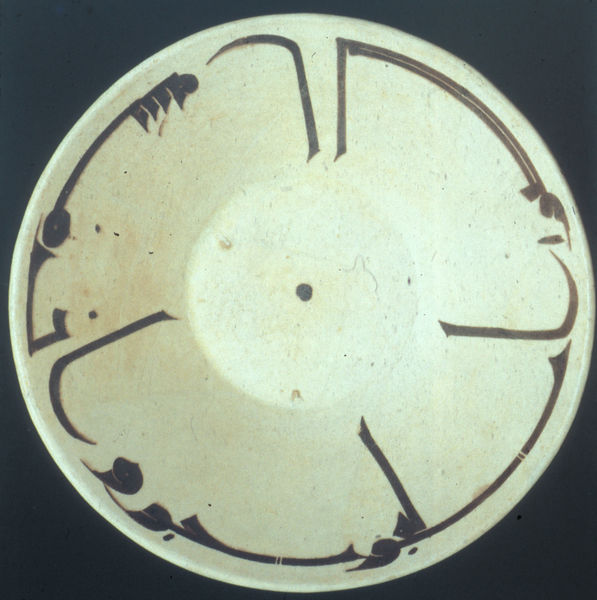
Titel: Teller mit Fragmenten aus dem Koran Khorasan
Standort: London
Institution: Keir Collection
Schlagwörter: blau, weiß, äste, braun, grau, hell, mitte, schwarz, zeichen, muster, ornament, schale, schüssel, teller, kreis, rund, keramik, ton, schrift, fahne, farbe, linien, rand, brand, essen, verzierung, uhr, schriftzeichen, striche, bemalt, unscharf, foto, punkte, schild, fuss, porzellan, orient, orientalisch, religion, strahlen, geschirr, scheibe, service, schwarz-weiss, loch, text, punkt, kreise, worte, pinsel, rom, china, arabisch, antik, griechenland, mittelpunkt, mandala, porzelan, bemalung, ornamentik, serviceteil, mystik, glasur, quadrat, arabien, islam, persien, gebrannt, arabesk, vertiefung, zerbrechlich, fayence, teil, kermaik, naher osten, iran, koran, kaligrafie, scherbe, konsonanten, louvre, plate, swastika, röm, arabske